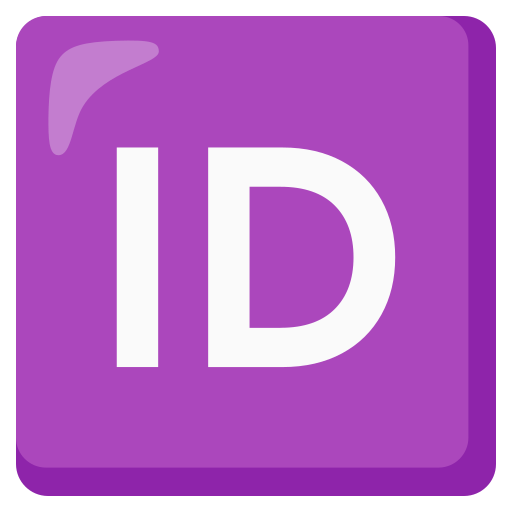
Emoji: 🆔